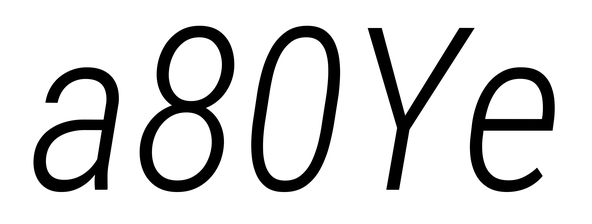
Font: Roboto-Italic_Condensed_Light_Italic